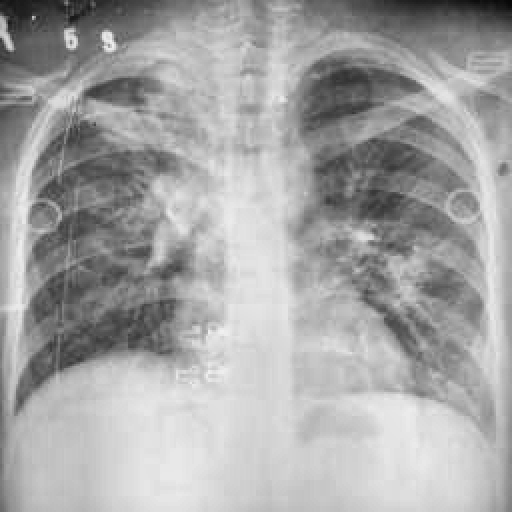
Finding: TUBERCULOSIS